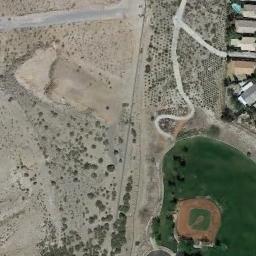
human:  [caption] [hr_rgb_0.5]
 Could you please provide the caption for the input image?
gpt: A baseball diamond is next to a open place .

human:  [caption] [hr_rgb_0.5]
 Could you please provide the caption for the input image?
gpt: A baseball diamond next to the open area and some houses beside .

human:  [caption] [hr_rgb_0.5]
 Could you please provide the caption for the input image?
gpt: There is a baseball diamond in the grass surrounded by the wasteland and houses .

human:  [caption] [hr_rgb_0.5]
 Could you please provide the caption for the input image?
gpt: There are 11 baseball courts in the picture, Four of which are double the others .

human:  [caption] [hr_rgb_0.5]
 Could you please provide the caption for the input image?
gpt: Five houses are next to the baseball diamond .